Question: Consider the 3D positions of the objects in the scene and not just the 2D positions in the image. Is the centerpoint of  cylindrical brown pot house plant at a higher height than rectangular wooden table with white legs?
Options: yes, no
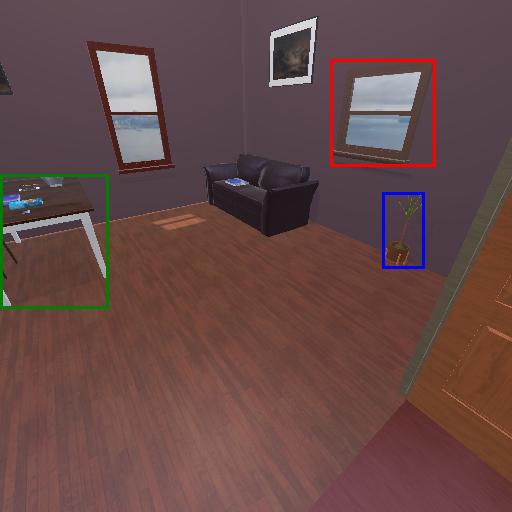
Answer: yes